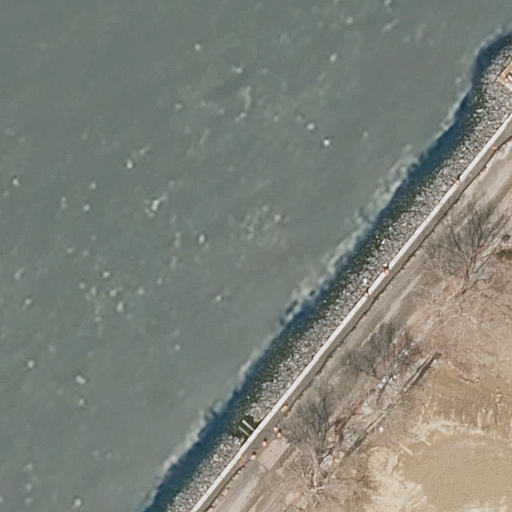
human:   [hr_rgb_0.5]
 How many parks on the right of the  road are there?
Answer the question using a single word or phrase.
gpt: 1

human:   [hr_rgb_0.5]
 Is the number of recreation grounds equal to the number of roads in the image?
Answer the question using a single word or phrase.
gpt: yes

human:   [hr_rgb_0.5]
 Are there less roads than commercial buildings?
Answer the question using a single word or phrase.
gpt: no

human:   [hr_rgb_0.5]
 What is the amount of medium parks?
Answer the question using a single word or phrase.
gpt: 0

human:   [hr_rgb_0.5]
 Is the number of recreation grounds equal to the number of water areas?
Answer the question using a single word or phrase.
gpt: yes

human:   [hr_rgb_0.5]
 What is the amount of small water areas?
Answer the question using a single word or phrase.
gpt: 0

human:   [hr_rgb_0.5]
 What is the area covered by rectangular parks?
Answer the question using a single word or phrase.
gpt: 7693m2

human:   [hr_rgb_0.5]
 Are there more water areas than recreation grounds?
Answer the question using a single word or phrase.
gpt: no

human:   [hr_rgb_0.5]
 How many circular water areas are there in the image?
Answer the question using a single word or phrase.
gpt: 0

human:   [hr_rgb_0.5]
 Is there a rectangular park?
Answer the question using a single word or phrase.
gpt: yes

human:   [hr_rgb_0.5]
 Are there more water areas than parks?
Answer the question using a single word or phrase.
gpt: no

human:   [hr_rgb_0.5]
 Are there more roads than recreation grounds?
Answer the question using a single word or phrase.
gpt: no

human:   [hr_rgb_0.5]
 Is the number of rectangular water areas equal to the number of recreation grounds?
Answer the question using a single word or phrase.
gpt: yes

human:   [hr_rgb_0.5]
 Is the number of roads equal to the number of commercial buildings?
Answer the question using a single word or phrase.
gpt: no

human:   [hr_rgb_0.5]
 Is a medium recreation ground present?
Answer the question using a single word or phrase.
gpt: no

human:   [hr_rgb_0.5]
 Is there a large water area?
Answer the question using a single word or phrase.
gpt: yes

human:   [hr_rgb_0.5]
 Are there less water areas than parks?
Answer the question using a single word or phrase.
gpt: no

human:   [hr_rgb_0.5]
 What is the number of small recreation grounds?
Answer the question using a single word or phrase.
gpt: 0

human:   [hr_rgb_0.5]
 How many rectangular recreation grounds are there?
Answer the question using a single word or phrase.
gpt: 1

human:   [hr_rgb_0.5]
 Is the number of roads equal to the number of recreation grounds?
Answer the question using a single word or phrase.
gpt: yes

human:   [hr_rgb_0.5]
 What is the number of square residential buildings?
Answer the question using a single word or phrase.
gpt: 0

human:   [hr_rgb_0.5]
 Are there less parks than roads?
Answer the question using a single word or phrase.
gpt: no

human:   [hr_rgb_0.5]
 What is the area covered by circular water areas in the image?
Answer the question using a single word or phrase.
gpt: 0m2

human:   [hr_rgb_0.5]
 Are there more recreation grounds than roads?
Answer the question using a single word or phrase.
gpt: no

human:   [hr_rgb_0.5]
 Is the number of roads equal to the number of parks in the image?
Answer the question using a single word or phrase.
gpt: yes

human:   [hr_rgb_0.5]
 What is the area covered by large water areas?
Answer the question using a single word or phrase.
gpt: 7121m2

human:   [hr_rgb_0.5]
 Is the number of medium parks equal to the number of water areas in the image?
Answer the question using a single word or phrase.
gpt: no

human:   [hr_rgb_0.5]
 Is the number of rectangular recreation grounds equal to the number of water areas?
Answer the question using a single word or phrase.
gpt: yes

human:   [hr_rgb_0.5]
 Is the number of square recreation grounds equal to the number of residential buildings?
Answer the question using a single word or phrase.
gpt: yes

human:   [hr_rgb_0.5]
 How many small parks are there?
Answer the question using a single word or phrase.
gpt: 0

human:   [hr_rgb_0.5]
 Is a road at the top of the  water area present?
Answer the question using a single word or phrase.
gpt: no

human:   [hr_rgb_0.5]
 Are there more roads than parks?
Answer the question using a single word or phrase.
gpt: no

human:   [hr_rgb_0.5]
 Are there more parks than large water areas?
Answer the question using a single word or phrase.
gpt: no

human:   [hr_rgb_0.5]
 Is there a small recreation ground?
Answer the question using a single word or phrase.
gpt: no

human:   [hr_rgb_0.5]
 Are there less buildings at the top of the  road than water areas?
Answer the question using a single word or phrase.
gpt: yes

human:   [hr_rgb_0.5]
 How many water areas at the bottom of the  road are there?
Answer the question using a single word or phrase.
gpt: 0